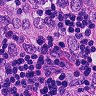
Metastatic tissue present: yes